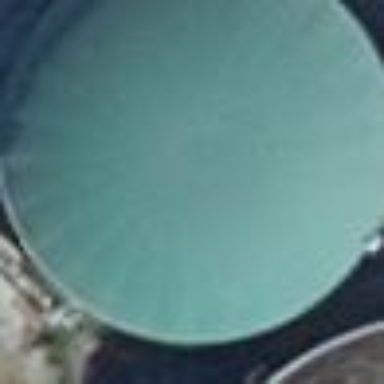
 serving as digester building with power generator."